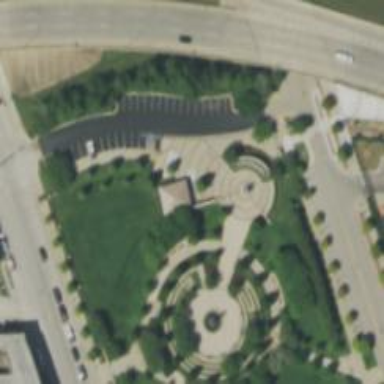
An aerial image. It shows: Memorial site with historic significance.